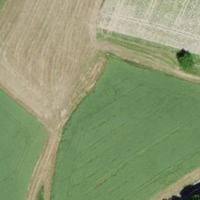
EUNIS habitat code: 52
Species observed at this site:
Petasites albus